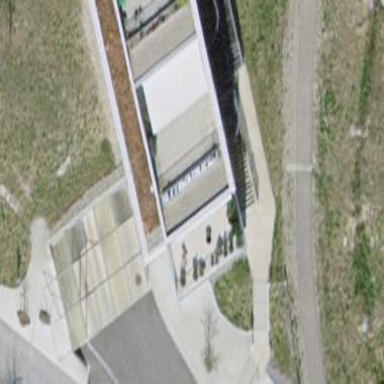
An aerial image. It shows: Terrace building.